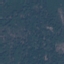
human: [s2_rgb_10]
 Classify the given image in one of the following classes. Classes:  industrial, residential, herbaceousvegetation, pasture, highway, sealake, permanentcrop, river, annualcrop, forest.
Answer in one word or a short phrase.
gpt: Forest